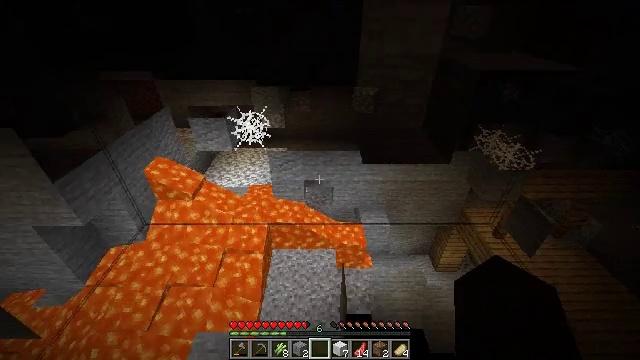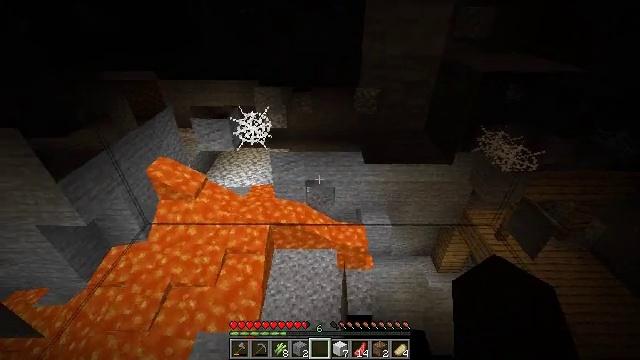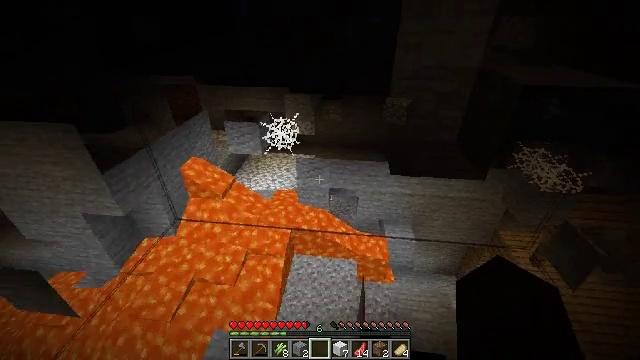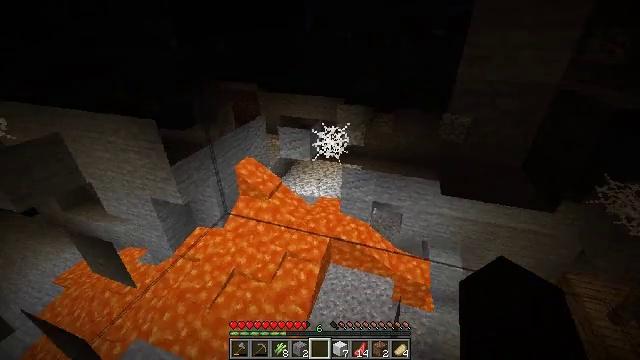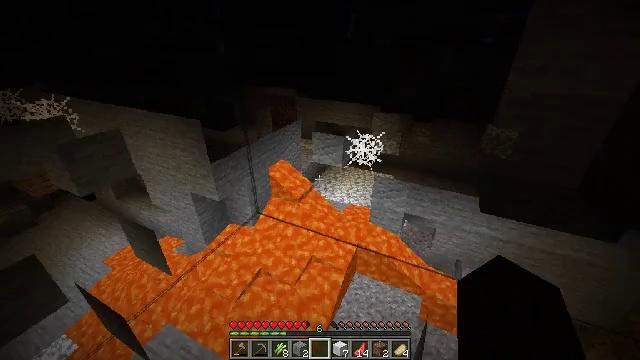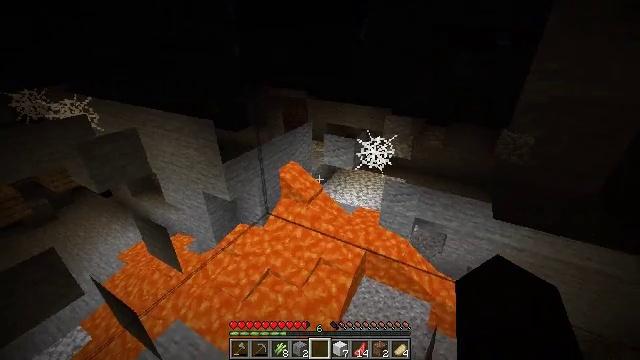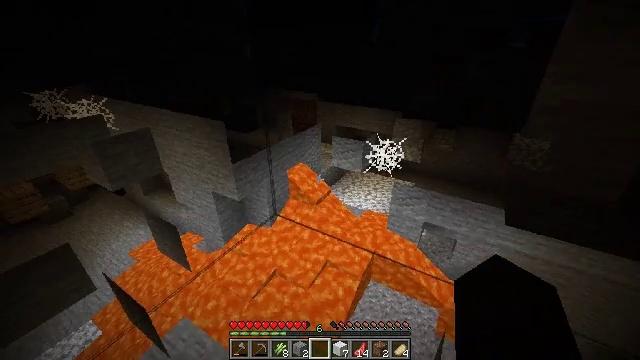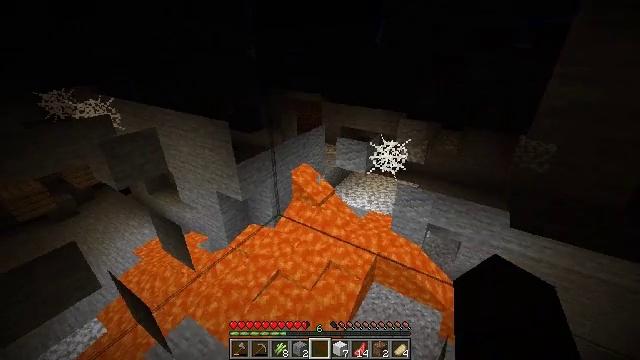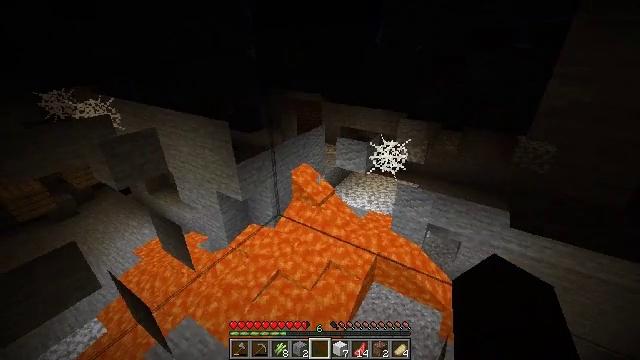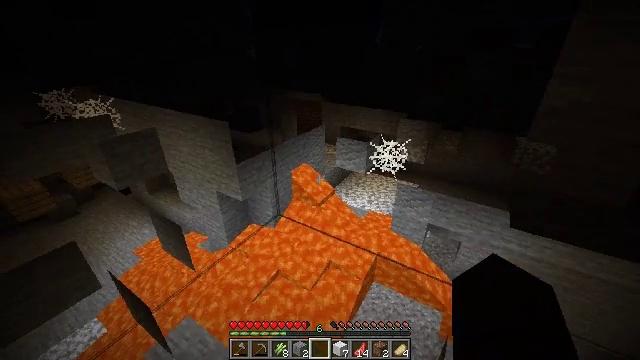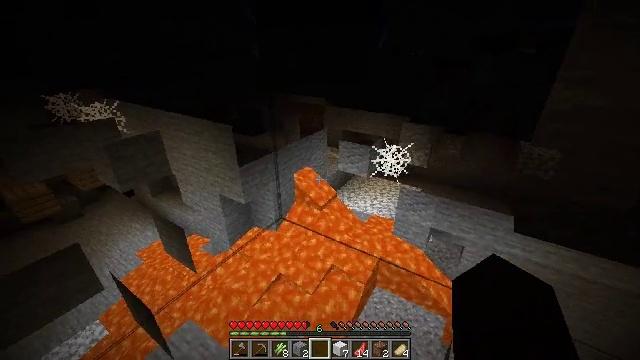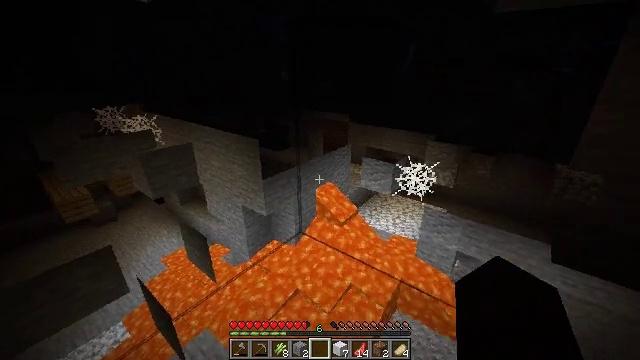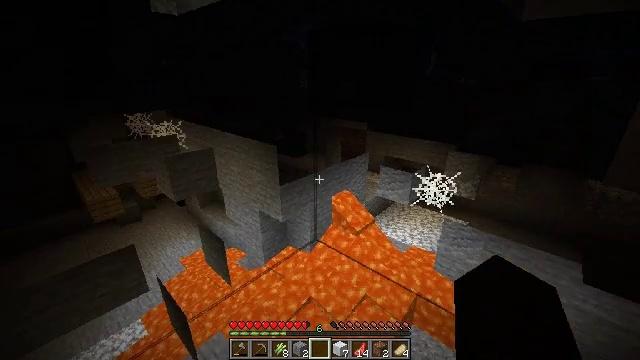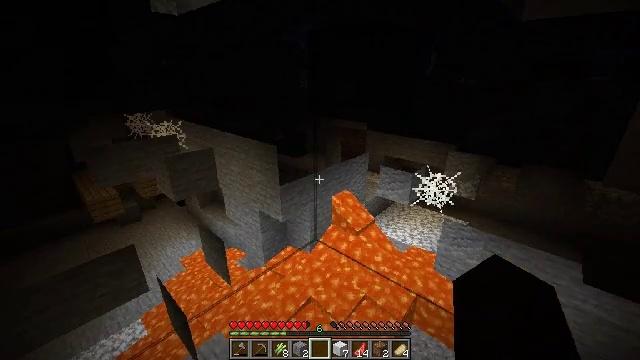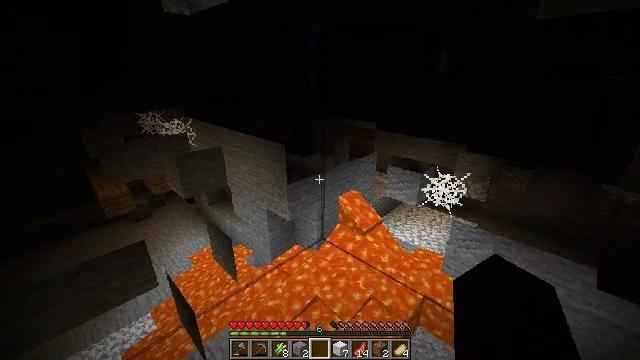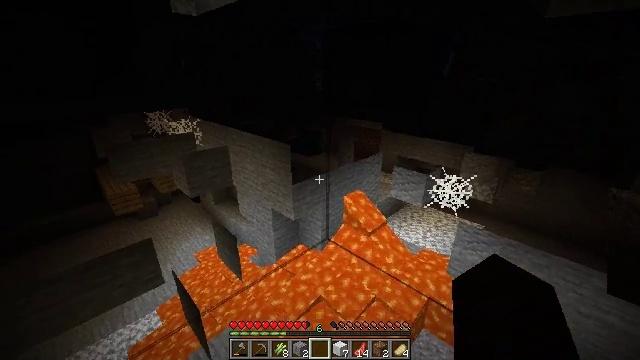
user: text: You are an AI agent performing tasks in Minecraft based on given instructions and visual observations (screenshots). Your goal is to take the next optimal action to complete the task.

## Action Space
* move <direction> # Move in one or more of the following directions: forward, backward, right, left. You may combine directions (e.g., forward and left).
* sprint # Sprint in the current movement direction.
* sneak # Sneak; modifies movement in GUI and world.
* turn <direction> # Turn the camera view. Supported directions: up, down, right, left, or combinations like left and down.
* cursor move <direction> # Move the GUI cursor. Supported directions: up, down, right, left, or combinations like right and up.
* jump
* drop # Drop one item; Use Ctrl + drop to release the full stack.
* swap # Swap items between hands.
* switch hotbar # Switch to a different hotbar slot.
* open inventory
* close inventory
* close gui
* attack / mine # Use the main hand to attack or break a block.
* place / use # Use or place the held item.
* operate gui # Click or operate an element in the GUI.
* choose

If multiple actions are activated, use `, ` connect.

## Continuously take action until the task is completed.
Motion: motion action
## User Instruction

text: Mine the composter block.
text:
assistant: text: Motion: no_op
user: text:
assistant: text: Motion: turn left and up
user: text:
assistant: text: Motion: turn left and up
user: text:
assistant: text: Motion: turn left and up
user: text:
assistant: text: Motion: turn left
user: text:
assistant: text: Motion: turn left
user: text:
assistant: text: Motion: no_op
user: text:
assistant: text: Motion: no_op
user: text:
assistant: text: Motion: no_op
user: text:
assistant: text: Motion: no_op
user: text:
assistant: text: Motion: turn left and up
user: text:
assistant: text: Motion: turn left and up
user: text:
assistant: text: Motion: no_op
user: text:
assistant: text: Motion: turn left
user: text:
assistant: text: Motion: turn left
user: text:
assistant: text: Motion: no_op
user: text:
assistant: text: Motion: no_op
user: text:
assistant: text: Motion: no_op
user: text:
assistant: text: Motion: no_op
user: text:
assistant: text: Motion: no_op
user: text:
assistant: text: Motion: no_op
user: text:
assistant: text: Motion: no_op
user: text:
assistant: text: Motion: no_op
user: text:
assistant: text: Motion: no_op
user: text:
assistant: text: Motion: turn right
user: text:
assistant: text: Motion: no_op
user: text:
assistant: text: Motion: no_op
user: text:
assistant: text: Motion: turn right
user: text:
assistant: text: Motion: turn right
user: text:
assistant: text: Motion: turn right